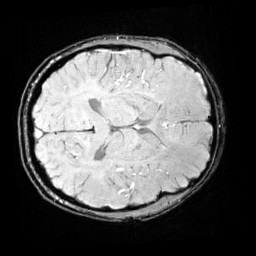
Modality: SWI
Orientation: axial
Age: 12
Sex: male
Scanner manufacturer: siemens
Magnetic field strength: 3 T
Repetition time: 0.027 s
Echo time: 0.02 s